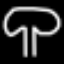
Label: mushroom